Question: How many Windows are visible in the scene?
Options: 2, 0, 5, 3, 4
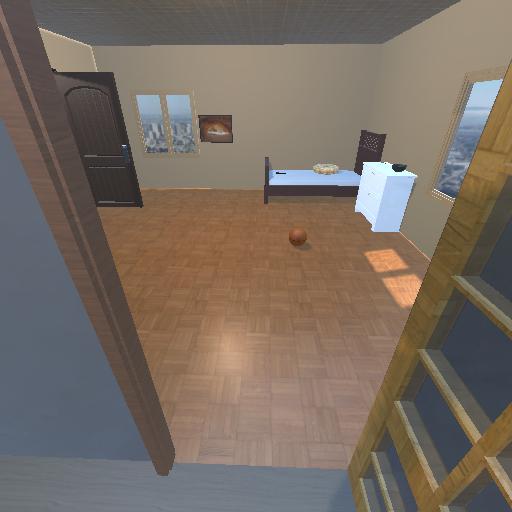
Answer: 2